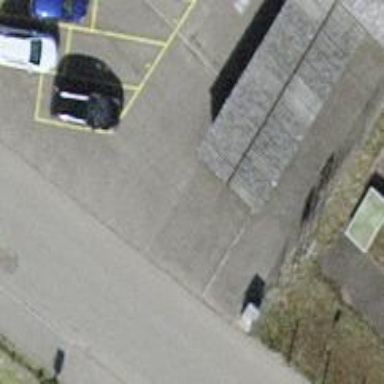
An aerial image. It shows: Motorcycle parking area.